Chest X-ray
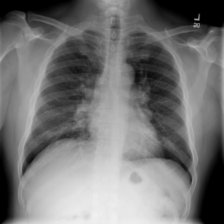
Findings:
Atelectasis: negative
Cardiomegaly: negative
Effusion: negative
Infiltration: positive
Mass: negative
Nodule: negative
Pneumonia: negative
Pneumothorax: negative
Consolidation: negative
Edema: negative
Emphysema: negative
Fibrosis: negative
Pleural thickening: negative
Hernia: negative